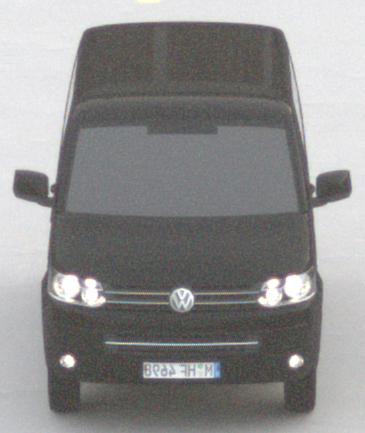
Make: VW Commercial Vehicles (Nutzfahrzeuge)
Model: T5 Multivan 2.0
Detailed model: T5 Multivan
Model produced from: 2009/09
Model produced until: 2013/06
Doors: 4
Color: black
Road condition: dry road
Daytime: sunrise or sunset
Contrast: low contrast